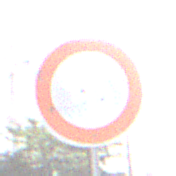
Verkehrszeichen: VerbotFahrzeugeAllerArt
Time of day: MorningAfternoon
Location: Outdoor (Urban)
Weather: PartlyCloudy
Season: NotSpecified
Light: Natural